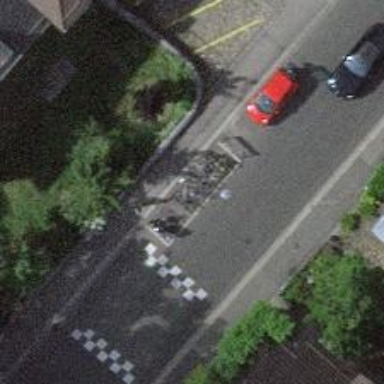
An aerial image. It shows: Bicycle parking area with bollard.